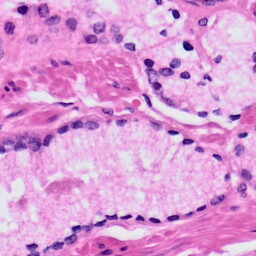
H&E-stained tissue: Prostate